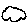
Label: cloud